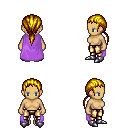
a pixel art fantasy rpg character, female body template, human, tanned skin, lavender cape, gold greaves, blonde ponytail hairstyle, metal boots, four views (front, back, left, right), 2x2 character sprite sheet, small pixel art, hard edges, no anti-aliasing